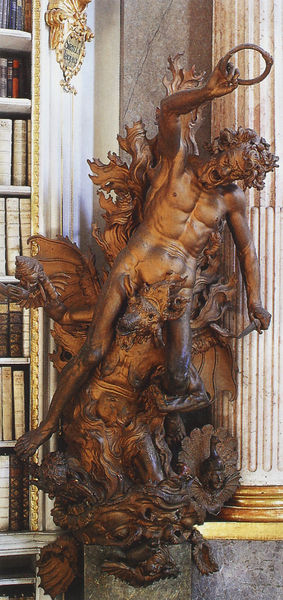
Titel: Figuren vor einer Stütze, die vier letzten Dinge
Künstler: Joseph Thaddäus Stammel
Institution: Admont, Stiftsbibliothek
Schlagwörter: akt, feuer, flügel, kampf, körper, mann, nackt, braun, fenster, holz, säule, weiss, zimmer, tier, barock, sockel, kirche, figur, gold, haare, locken, rokoko, skulptur, statue, bücher, bronze, plastik, ring, flammen, schlange, rom, hölle, teufel, satyr, mythos, sage, wut, bibliothek, guss, schrei, satan, drache, schreck, kanellur, d`satyr